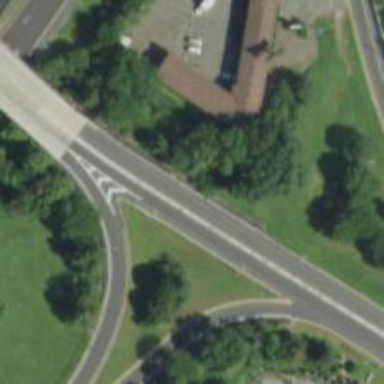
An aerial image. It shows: Trunk link highway.